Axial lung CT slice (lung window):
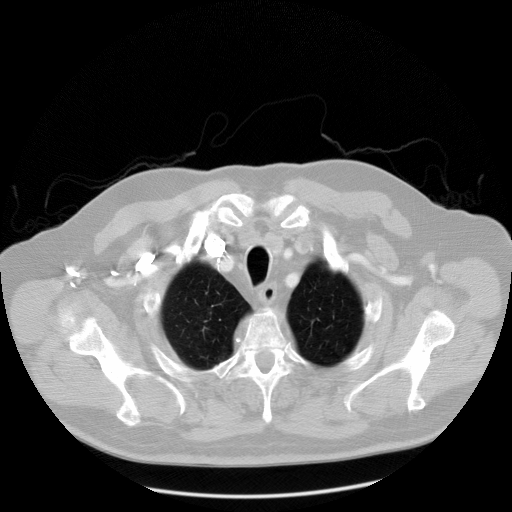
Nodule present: no